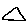
Label: triangle